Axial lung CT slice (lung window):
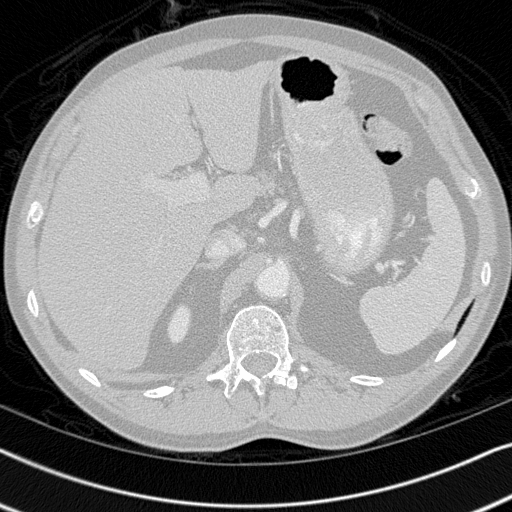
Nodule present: no